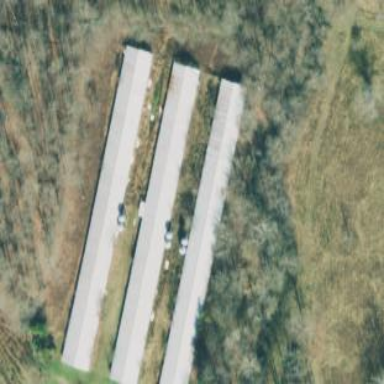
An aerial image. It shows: Poultry house.